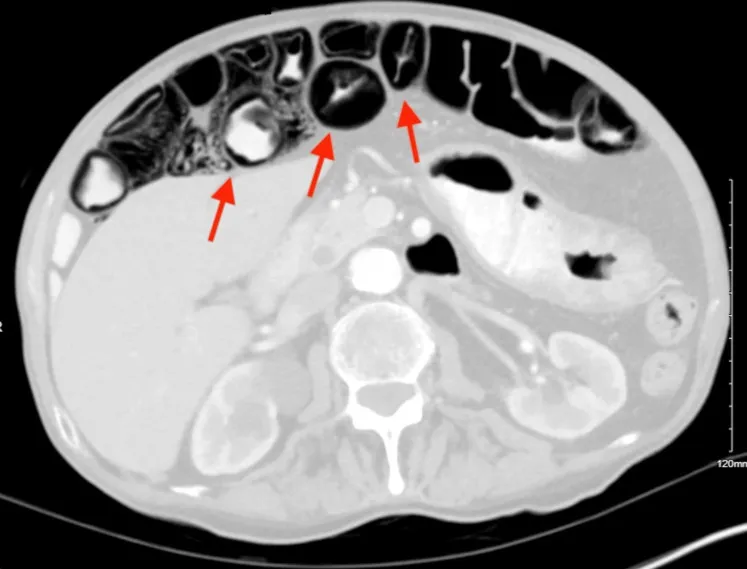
Prominent pneumatosis intestinalis depicted by arrows on the axial view of abdomen and pelvis computed tomography (CT).
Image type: radiology (ct)